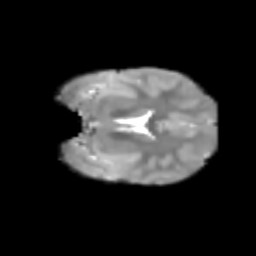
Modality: T2w
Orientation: coronal
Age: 6
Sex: female
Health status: healthy